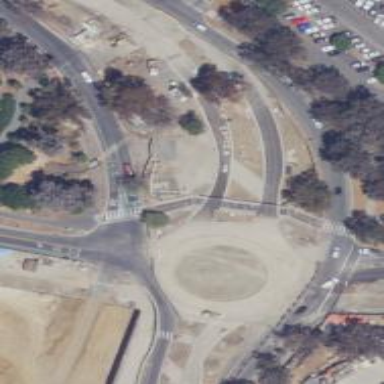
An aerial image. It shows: Tertiary road leading to roundabout.